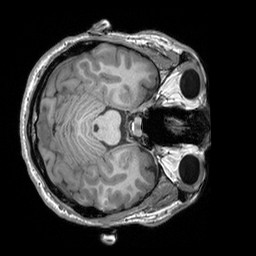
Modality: T1w
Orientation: axial
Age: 24
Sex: male
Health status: healthy
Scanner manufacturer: siemens
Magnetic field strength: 3 T
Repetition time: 2.3 s
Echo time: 0.00303 s